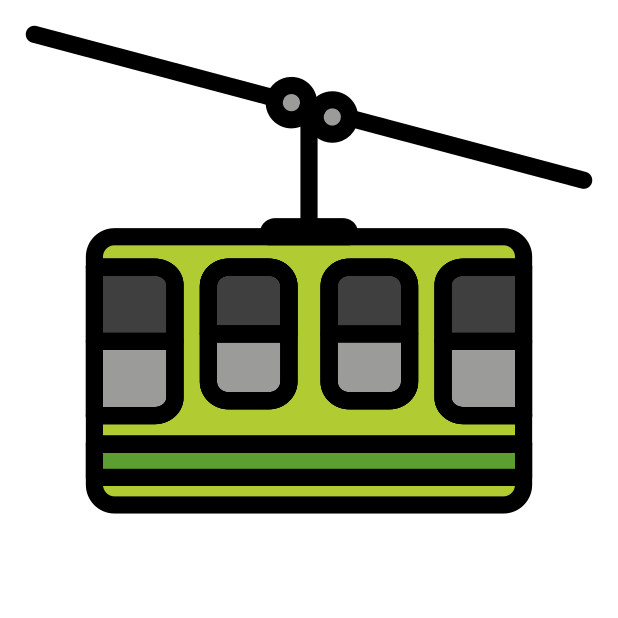
mountain cableway